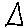
Label: triangle